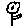
Label: flower